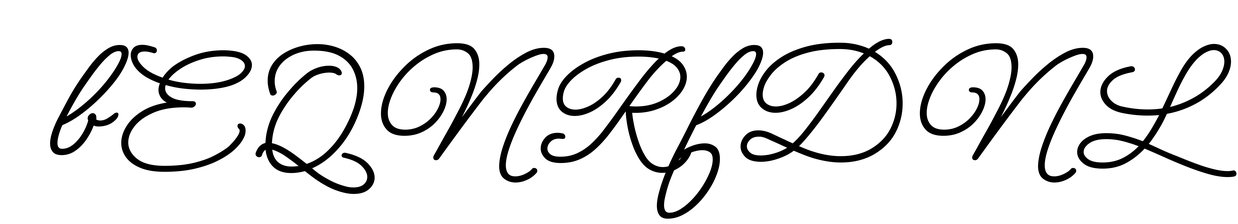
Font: MeowScript-Regular